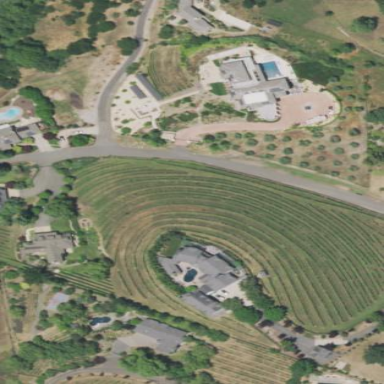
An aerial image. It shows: Vineyard growing grapes.